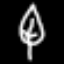
Label: leaf